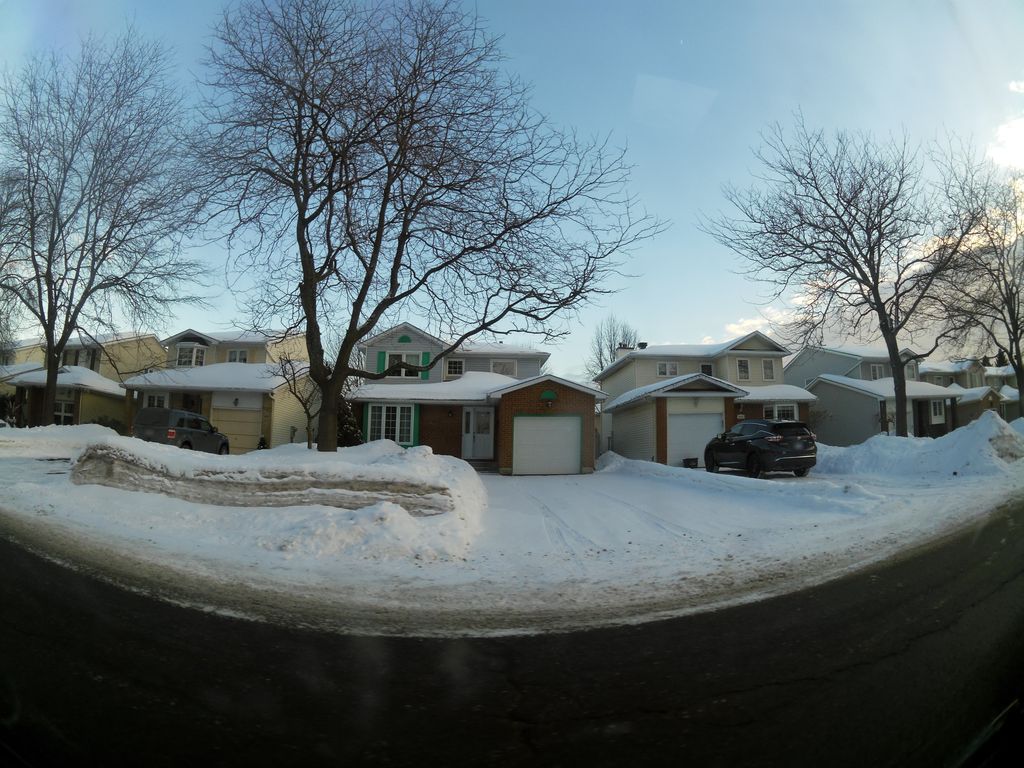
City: ottawa-gatineau